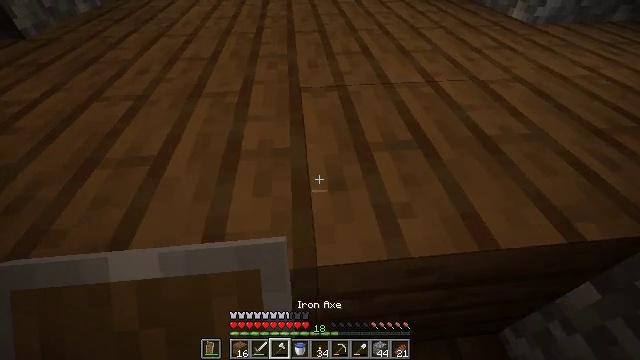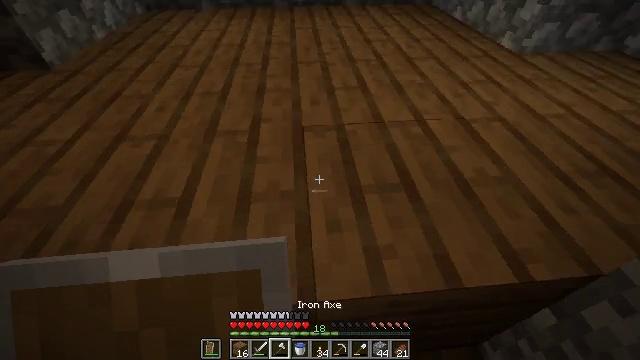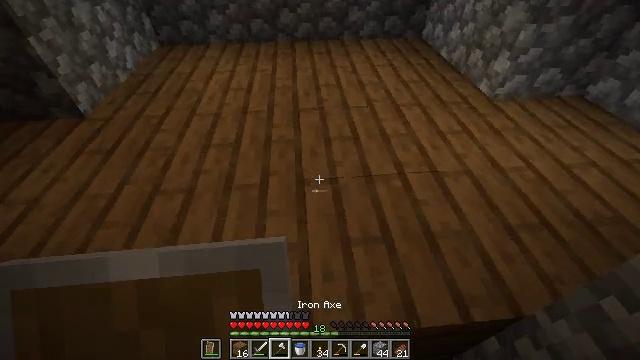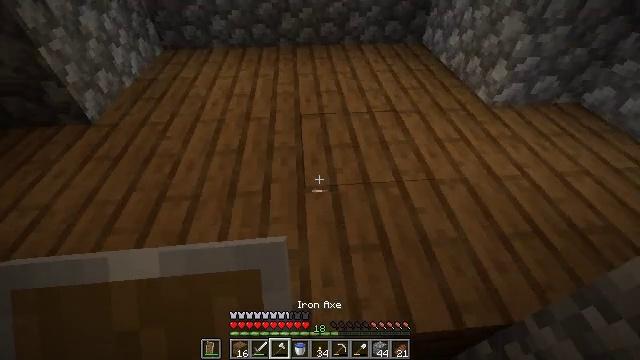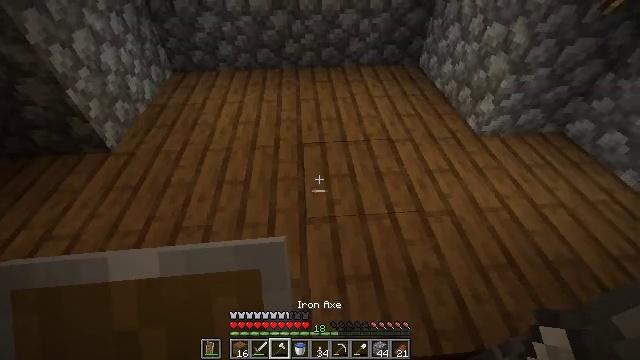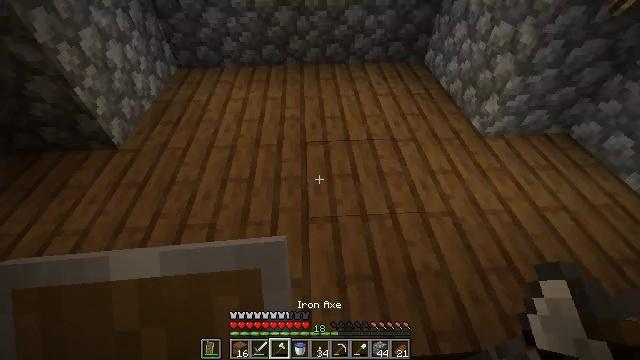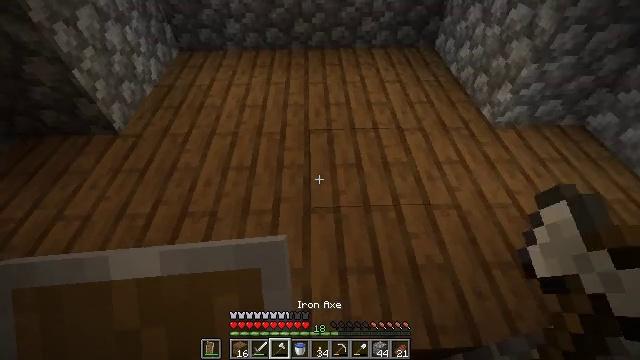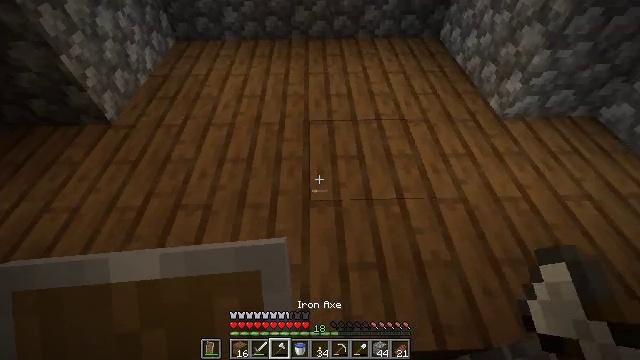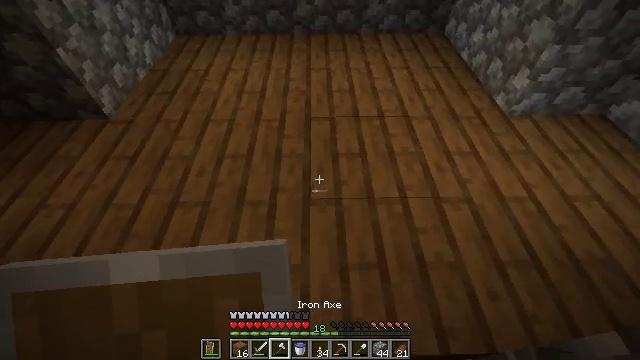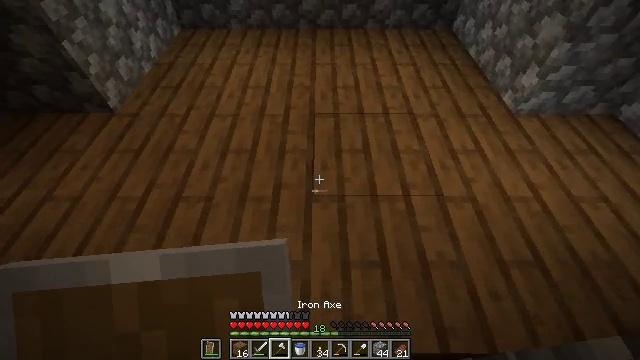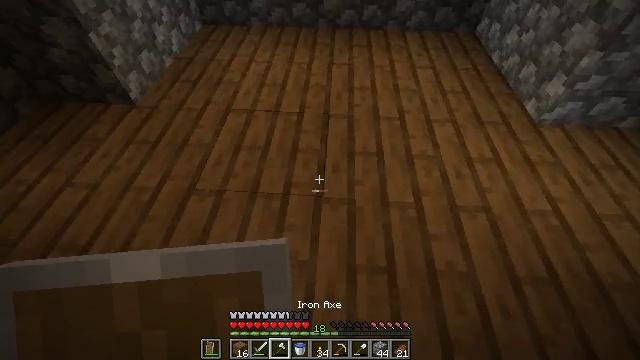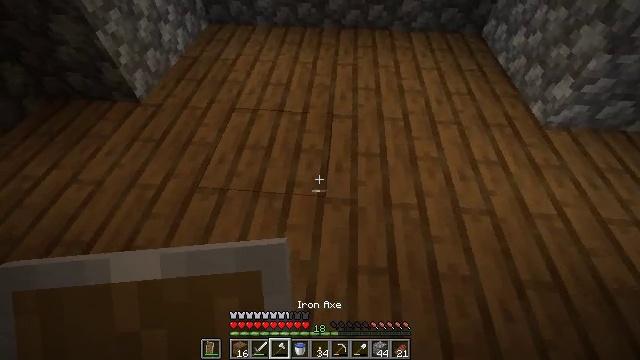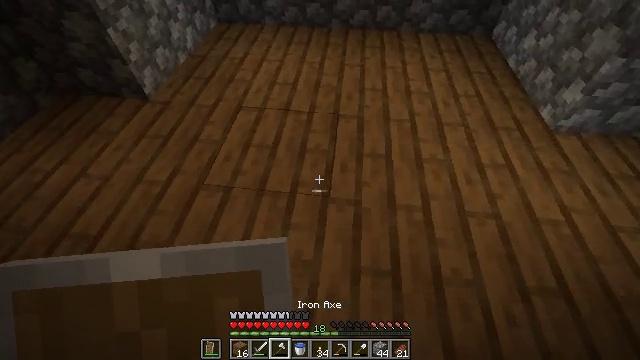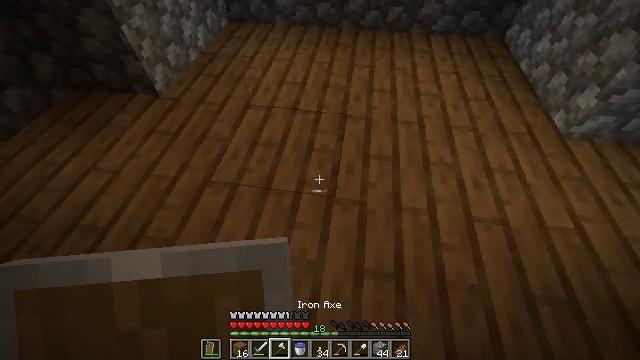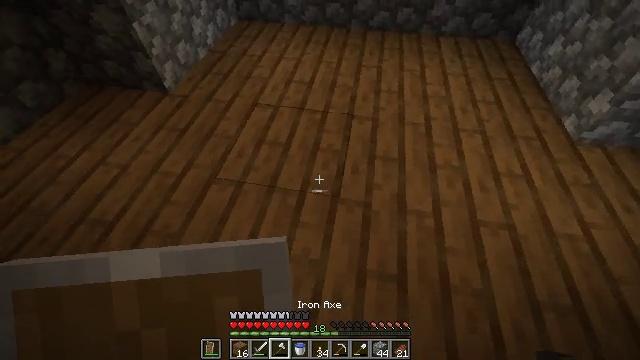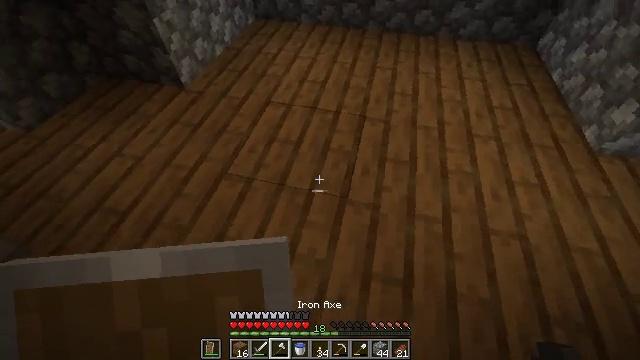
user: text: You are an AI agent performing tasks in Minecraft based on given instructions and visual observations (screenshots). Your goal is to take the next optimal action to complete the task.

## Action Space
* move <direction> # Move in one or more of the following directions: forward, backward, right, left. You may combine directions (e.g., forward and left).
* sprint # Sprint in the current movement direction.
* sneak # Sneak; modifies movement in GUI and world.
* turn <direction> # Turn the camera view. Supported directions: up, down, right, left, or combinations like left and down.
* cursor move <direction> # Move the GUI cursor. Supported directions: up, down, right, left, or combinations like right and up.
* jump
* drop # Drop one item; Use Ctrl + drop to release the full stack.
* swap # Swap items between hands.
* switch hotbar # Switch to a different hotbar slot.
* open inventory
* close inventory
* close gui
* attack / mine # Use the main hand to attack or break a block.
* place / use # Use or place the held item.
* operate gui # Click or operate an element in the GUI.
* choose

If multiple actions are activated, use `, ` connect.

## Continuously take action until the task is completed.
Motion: motion action
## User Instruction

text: Break the spruce slab from a structure.
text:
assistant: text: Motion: move forward, jump
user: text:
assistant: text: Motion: move forward, jump
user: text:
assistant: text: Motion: move forward, jump
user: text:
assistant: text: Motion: move forward, jump
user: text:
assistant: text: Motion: turn left and down
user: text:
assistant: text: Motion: turn left and down
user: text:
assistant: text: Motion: no_op
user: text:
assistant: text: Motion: no_op
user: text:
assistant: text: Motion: turn left
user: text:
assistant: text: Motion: turn left
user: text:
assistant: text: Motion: turn left
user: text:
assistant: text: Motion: turn left
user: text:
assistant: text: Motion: turn left
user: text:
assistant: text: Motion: turn left
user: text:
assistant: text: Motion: turn left
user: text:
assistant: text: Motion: turn left and up
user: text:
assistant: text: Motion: move forward, turn left and up
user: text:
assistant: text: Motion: move forward
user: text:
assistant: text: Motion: move forward
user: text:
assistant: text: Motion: move forward and move left
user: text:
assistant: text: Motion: move forward and move left, turn down
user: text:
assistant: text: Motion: move forward and move left, turn right and down
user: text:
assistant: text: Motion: move forward and move left, turn right and down
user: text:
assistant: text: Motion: no_op
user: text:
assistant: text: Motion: turn right
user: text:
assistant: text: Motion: turn right, attack / mine
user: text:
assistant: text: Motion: turn right, attack / mine
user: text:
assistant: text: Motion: turn right, attack / mine
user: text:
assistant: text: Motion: attack / mine
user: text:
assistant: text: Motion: attack / mine